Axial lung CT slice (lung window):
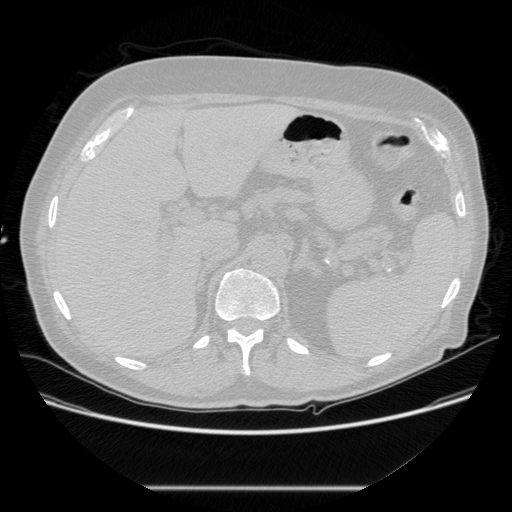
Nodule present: no